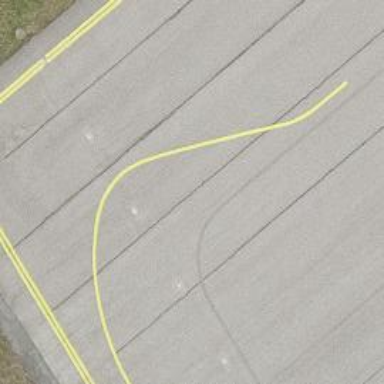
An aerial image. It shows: Paved runway at airport.